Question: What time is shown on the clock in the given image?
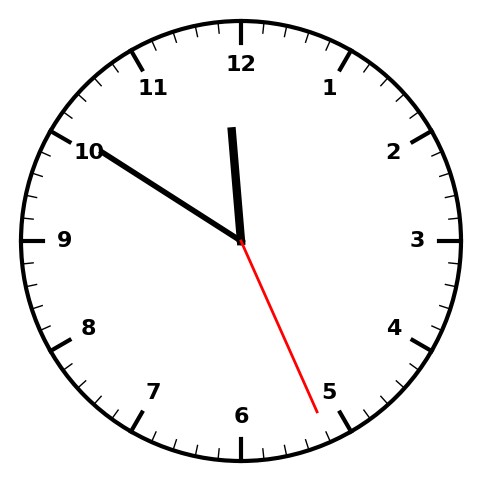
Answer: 11:50:26